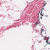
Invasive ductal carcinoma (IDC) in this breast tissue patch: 0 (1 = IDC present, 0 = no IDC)